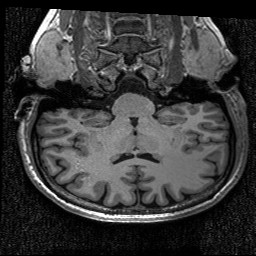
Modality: T1w
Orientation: sagittal
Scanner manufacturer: siemens
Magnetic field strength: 3 T
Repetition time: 2.53 s
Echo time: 0.00267 s